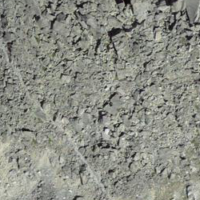
EUNIS habitat code: 48
Species observed at this site:
Pyrrhocorax graculus
Prunella collaris